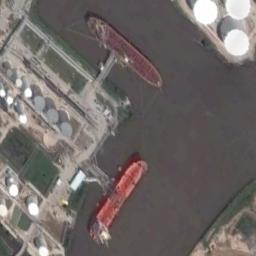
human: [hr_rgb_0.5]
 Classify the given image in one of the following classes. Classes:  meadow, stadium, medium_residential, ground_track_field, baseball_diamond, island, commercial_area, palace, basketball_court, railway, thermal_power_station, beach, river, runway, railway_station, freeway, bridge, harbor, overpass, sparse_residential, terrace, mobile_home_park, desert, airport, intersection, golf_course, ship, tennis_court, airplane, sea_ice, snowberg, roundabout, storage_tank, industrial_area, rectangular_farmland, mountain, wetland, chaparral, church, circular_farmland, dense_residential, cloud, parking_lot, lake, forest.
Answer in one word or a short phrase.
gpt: ship